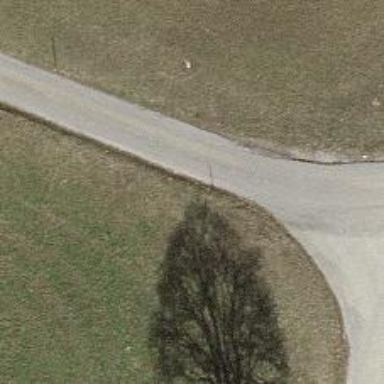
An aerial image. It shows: Unclassified road.